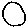
Label: circle